Field crop: maize
Growth stage: 2
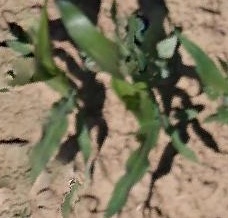
Species: maize